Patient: sex F, age 33
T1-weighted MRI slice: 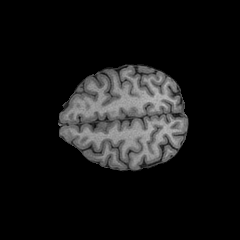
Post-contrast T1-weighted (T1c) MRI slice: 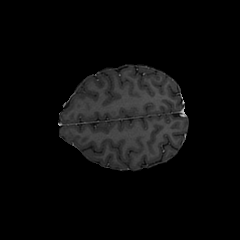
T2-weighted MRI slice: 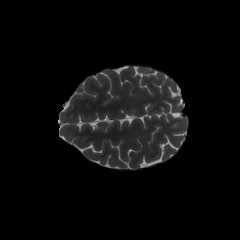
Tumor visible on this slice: no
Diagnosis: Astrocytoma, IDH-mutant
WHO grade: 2